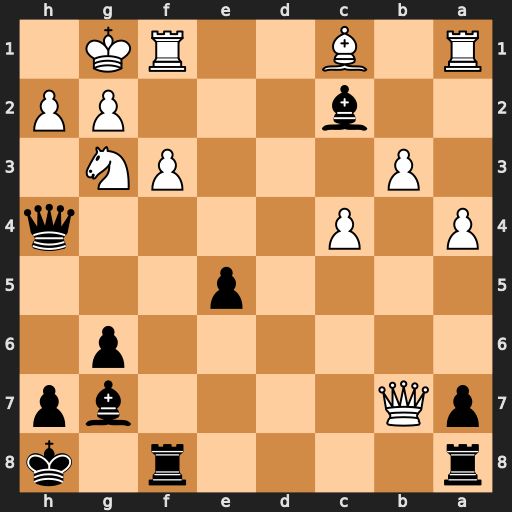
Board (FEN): r4r1k/pQ4bp/6p1/4p3/P1P4q/1P3PN1/2b3PP/R1B2RK1
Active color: b
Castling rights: -
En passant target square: -
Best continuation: Qd4+ Be3 Qxe3+